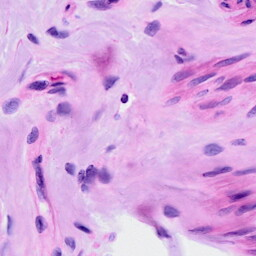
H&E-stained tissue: Ovarian